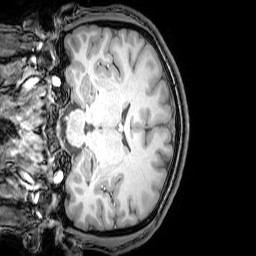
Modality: T1w
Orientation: coronal
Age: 24
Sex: male
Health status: healthy
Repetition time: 0.081 s
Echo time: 0.037 s